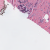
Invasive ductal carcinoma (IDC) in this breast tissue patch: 0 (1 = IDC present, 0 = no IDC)